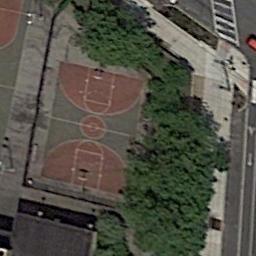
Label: basketball_court